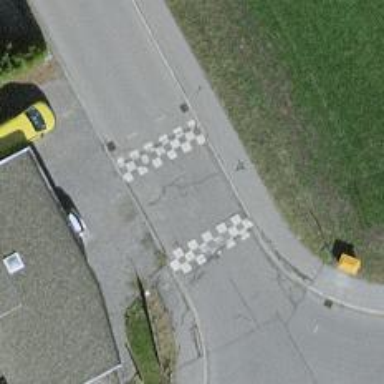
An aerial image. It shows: Bump for traffic calming.